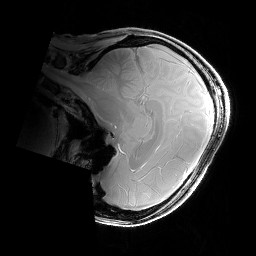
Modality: PDw
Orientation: sagittal
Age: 28
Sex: female
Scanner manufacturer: siemens
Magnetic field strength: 6.98 T
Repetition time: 1.3 s
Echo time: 0.00231 s